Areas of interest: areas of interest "Tennis Court"
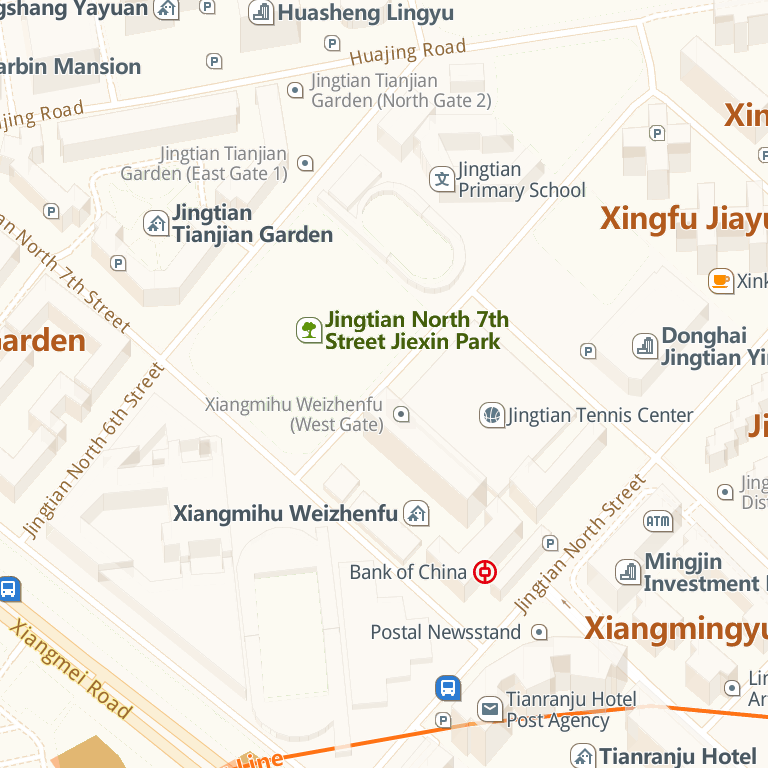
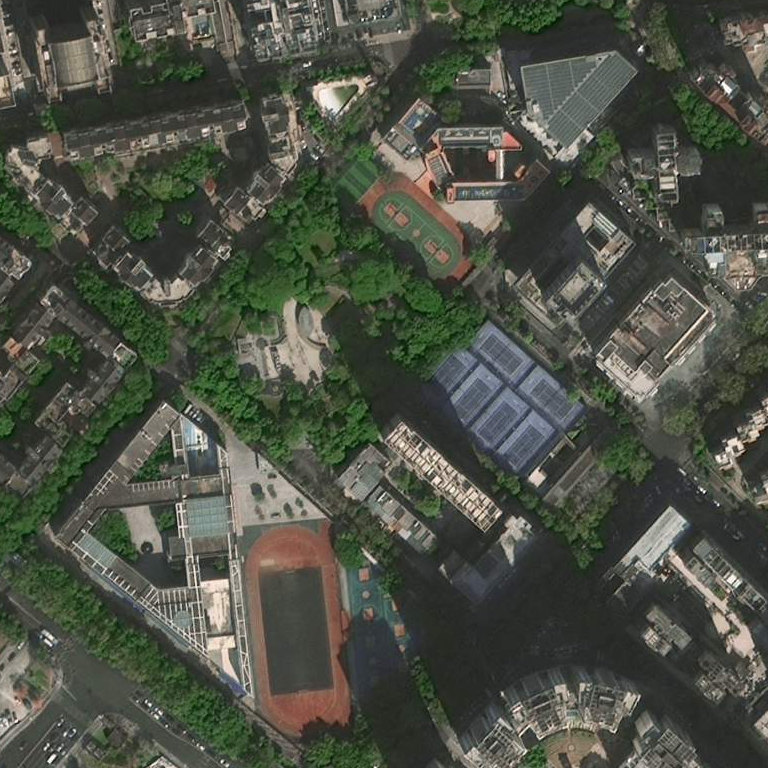